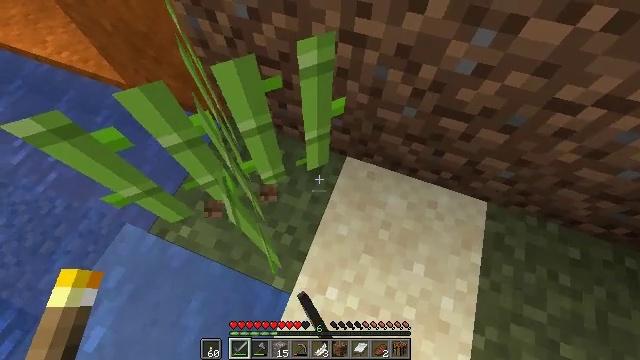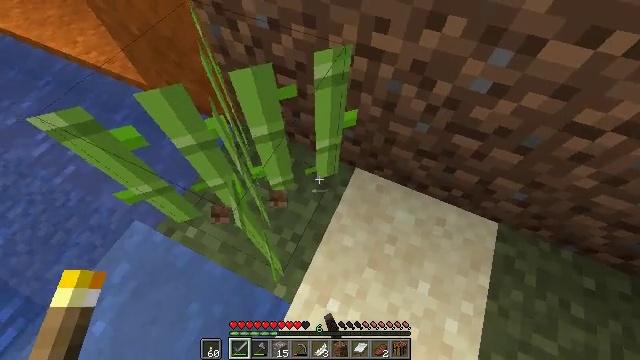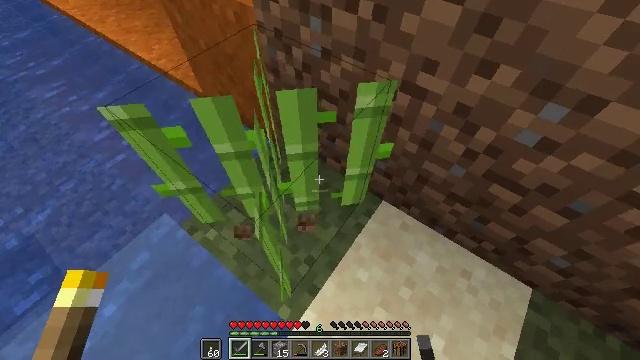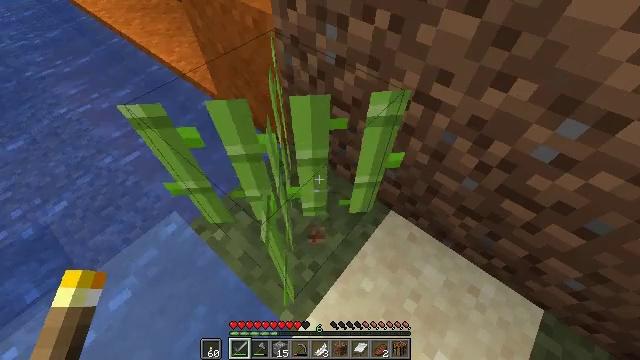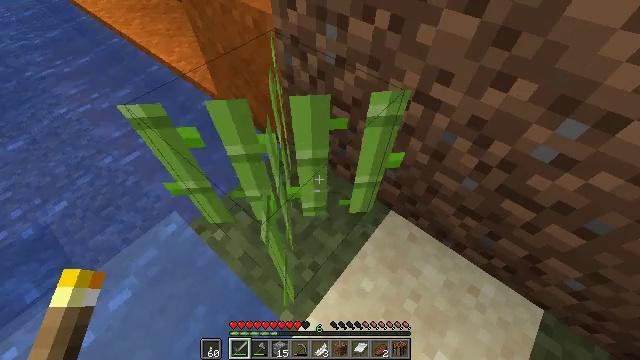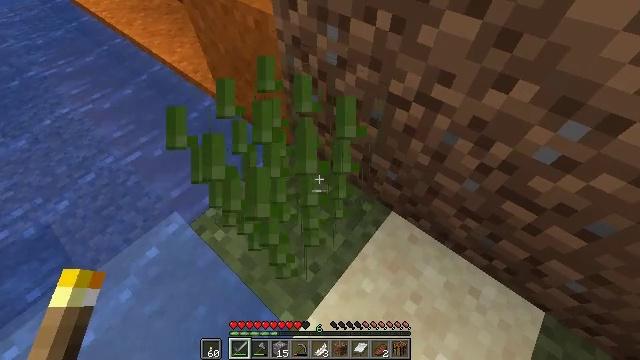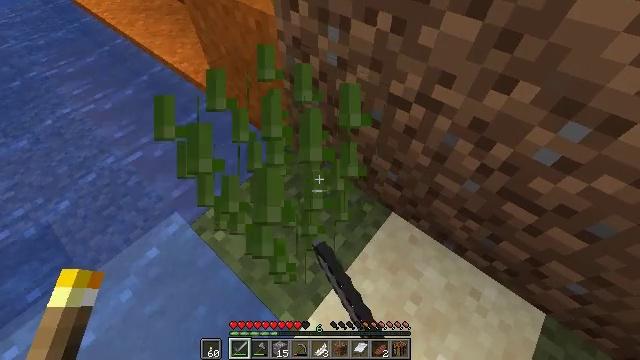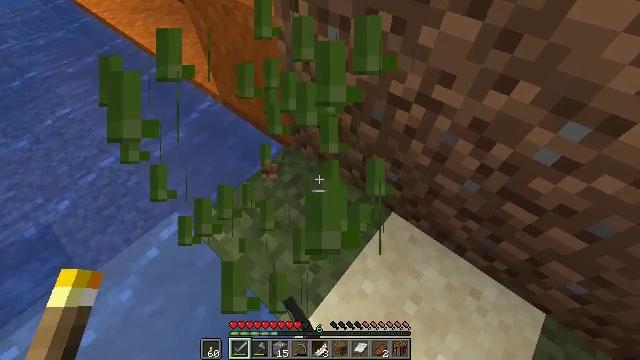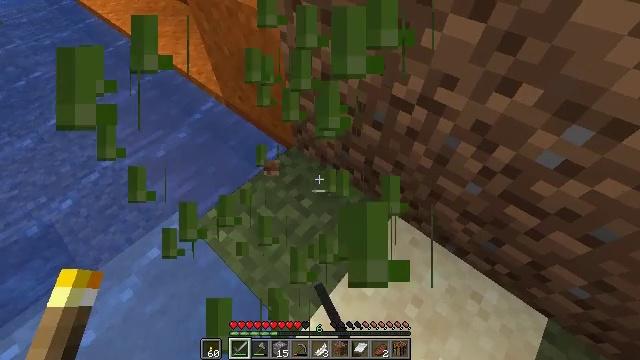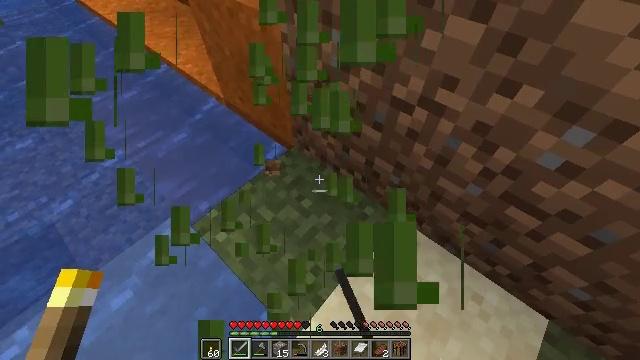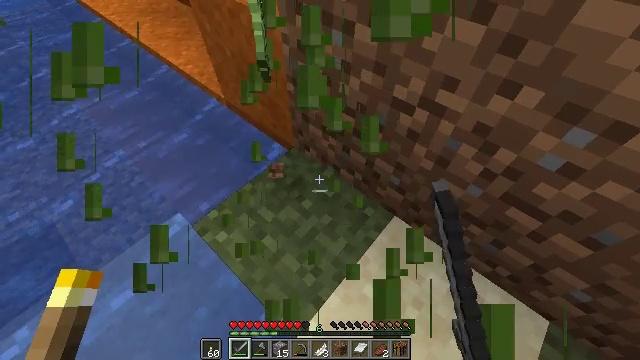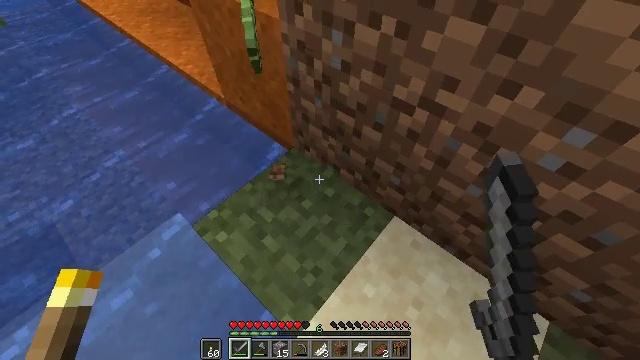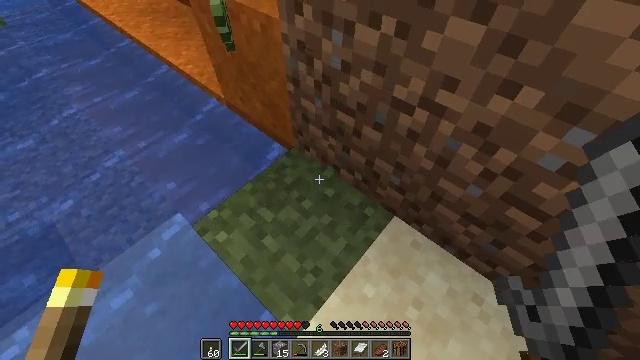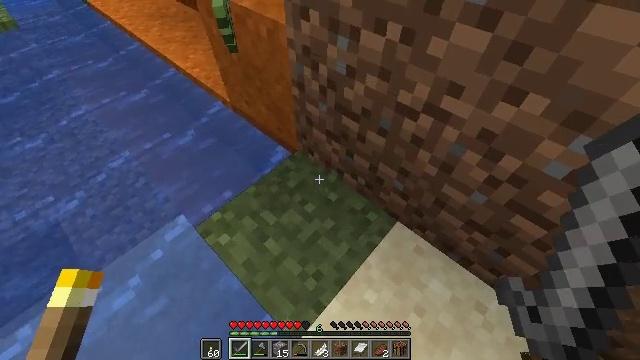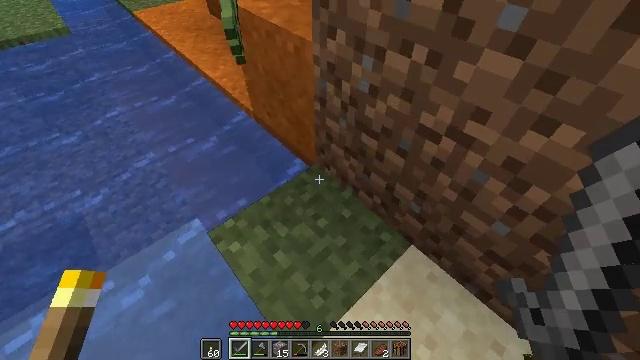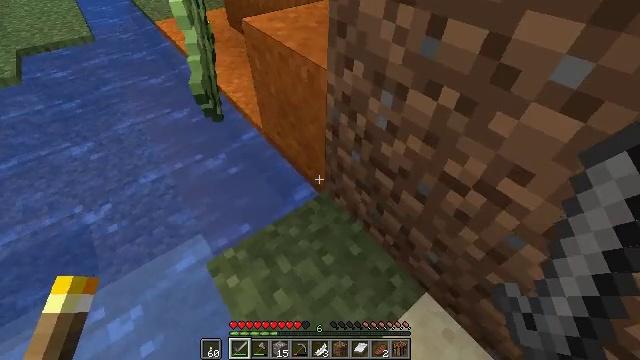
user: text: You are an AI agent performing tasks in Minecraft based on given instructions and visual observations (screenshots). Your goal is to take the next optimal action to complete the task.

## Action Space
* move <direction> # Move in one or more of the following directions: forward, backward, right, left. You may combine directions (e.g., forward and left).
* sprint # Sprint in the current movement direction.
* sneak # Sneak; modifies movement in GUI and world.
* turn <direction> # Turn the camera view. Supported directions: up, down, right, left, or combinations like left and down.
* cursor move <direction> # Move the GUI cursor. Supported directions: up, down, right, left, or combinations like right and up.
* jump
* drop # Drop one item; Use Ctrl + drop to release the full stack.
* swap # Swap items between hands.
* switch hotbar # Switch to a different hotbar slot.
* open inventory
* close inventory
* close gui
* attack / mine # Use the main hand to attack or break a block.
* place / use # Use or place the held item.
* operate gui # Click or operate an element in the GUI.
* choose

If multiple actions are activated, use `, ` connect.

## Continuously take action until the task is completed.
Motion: motion action
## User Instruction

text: Harvest sugar cane from the plant.
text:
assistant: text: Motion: turn left and up
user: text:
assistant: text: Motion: turn left and up
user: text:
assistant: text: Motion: turn left and up
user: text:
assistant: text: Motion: no_op
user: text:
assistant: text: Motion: attack / mine
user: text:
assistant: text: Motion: attack / mine
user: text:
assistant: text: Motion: no_op
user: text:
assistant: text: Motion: no_op
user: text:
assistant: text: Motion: no_op
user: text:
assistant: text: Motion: no_op
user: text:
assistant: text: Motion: no_op
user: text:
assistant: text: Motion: no_op
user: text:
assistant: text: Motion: turn left
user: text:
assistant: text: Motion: move forward, turn left and up
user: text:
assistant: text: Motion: move forward, turn left and up
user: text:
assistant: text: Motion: move forward, turn left
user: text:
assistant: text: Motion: move forward, turn left and up
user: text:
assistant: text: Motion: move forward
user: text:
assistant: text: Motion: move forward, turn left
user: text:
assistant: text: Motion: move forward, turn left and up
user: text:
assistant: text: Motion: move forward, turn left and up
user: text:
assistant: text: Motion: move forward, turn left and up
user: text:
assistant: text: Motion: move forward, turn left and up
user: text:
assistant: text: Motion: move forward, turn left
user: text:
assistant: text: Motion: move forward, turn left
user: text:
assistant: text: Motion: move forward, turn left
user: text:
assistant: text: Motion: move forward, turn left
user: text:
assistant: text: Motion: turn left
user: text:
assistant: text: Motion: turn left
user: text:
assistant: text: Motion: turn left and down